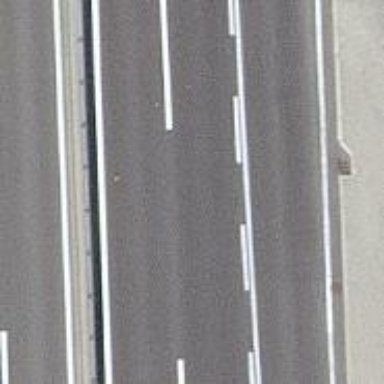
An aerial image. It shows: Motorway.